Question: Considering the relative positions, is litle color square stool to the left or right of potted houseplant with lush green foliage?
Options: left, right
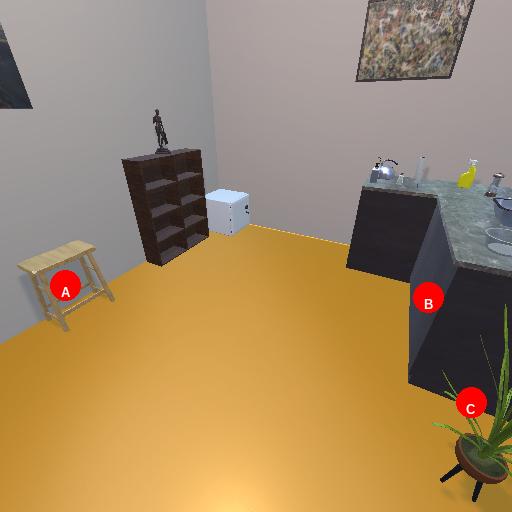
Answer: left